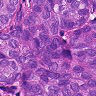
Metastatic tissue present: yes